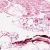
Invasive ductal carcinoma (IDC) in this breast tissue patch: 0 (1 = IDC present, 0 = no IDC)